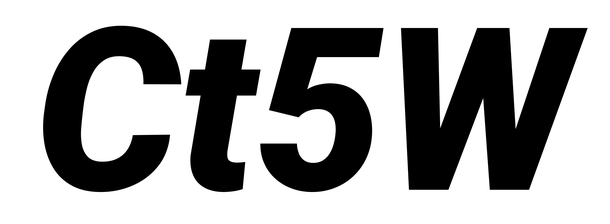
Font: Roboto-Italic_Black_Italic